Aerial crown-view tile of a tropical tree (Barro Colorado Island, Panama), acquired 20250217:
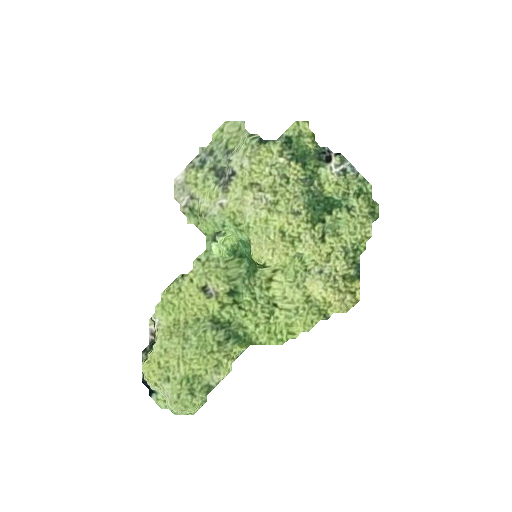
Species: Cordia alliodora
GBIF accepted scientific name: Cordia alliodora
Crown area: 60.411 m²